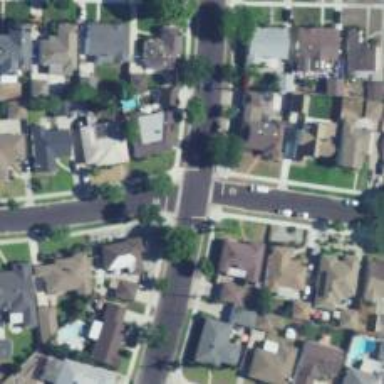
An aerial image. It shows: Residential road.